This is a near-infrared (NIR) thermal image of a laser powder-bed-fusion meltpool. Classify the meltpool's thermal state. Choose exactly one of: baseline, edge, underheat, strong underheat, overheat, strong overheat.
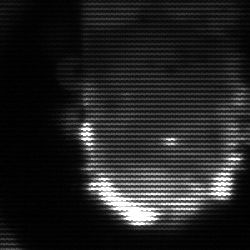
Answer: baseline